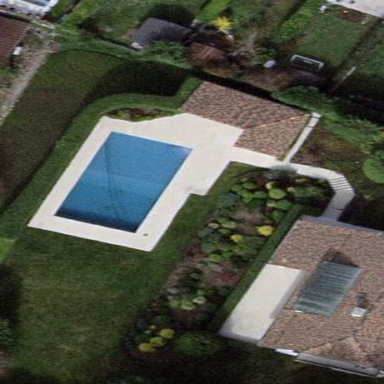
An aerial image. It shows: Swimming pool located in leisure land.